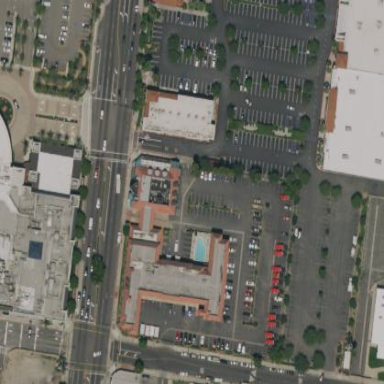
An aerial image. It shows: Commercial area.